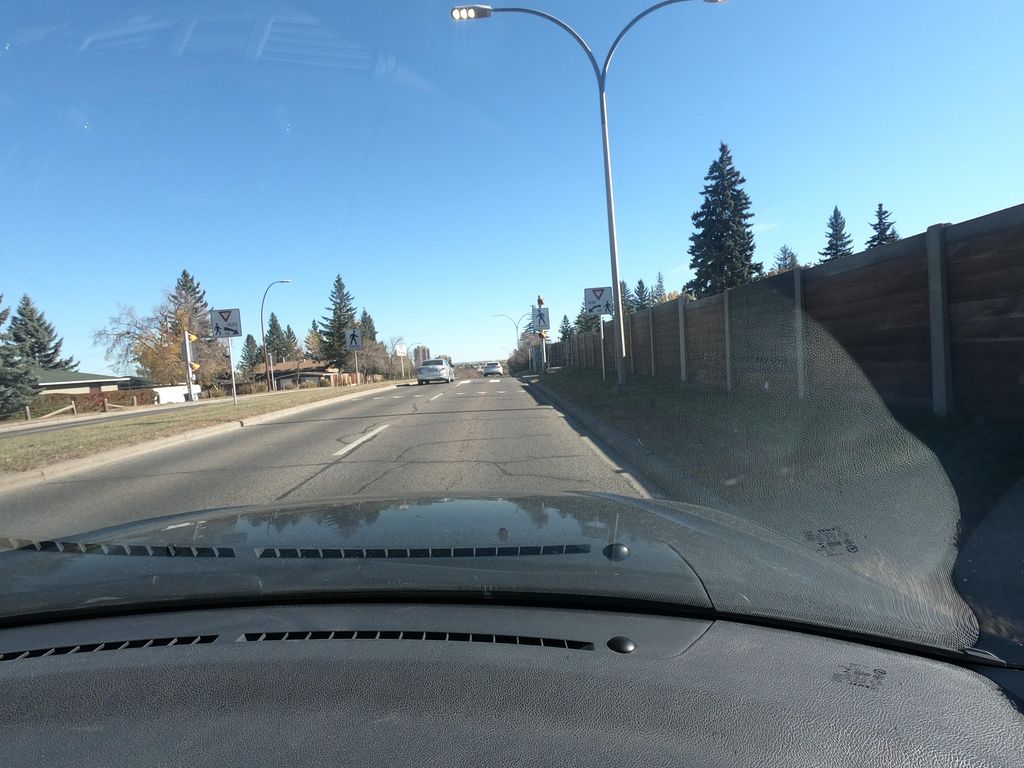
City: calgary